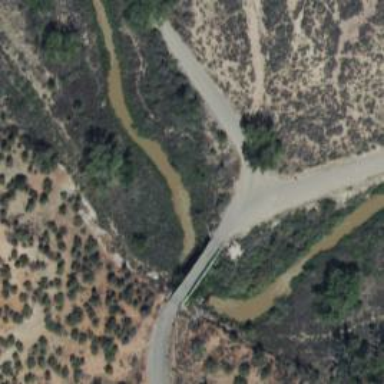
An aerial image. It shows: Unclassified road on bridge.